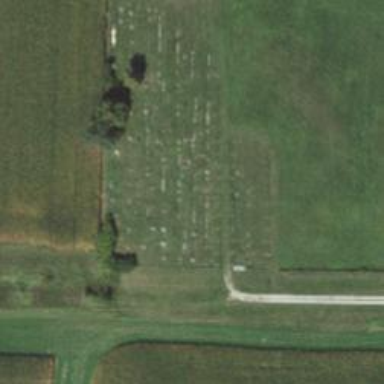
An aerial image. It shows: Cemetery.